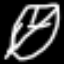
Label: leaf